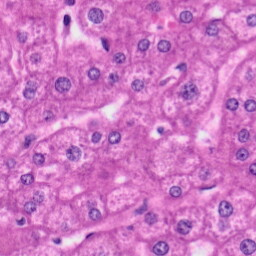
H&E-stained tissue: Liver